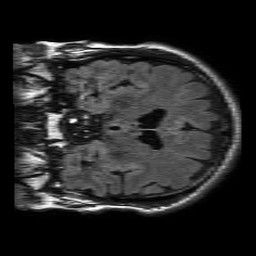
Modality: FLAIR
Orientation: coronal
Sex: male
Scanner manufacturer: philips
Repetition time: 11 s
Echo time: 0.125 s